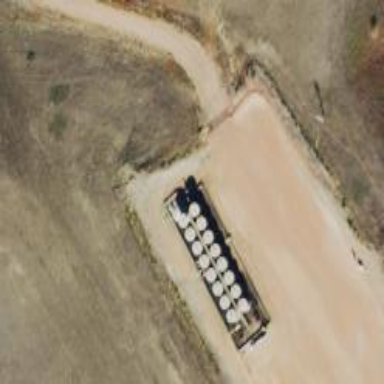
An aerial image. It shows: Storage tank that is man-made.